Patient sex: F
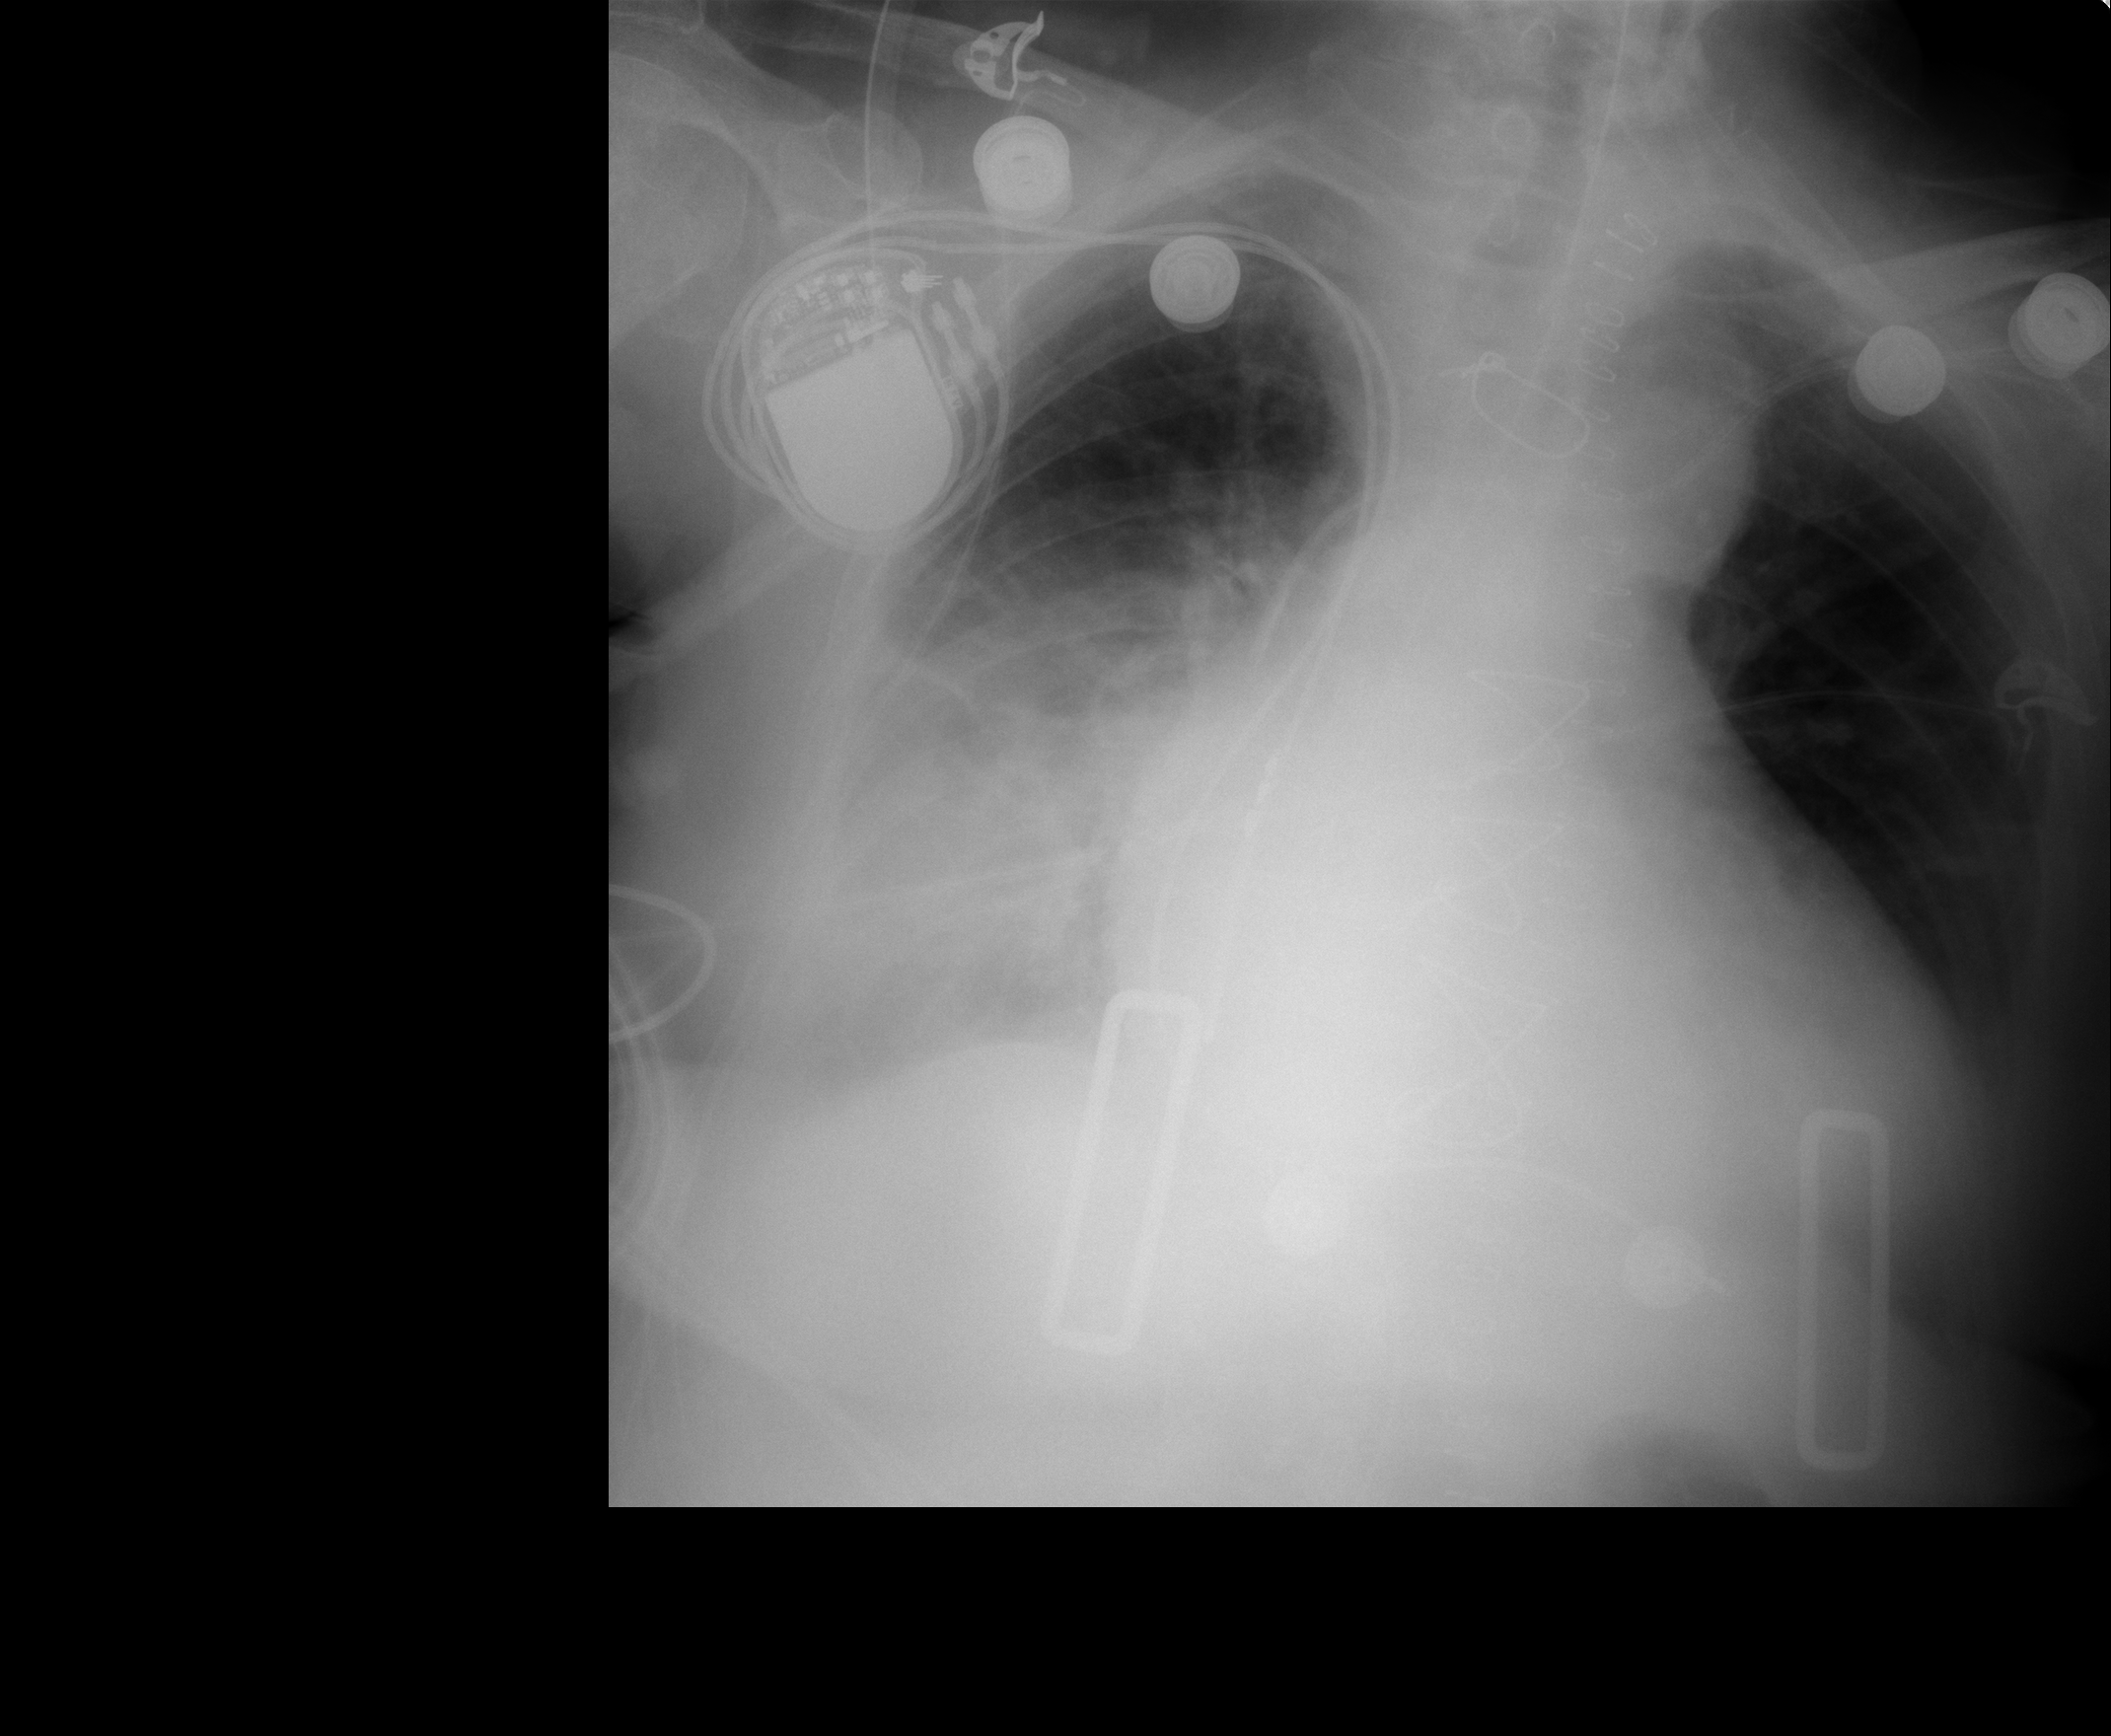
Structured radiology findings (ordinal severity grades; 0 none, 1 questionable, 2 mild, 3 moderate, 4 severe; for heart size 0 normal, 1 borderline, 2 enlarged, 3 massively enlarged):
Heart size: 2
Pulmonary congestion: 1
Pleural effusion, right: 3
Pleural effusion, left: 2
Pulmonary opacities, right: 2
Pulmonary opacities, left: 0
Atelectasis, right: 3
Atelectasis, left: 2